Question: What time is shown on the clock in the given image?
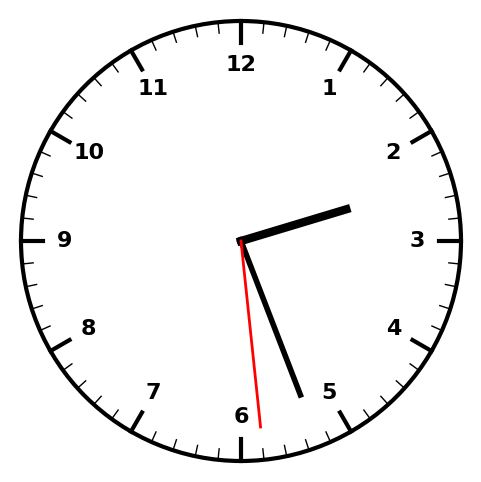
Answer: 02:26:29